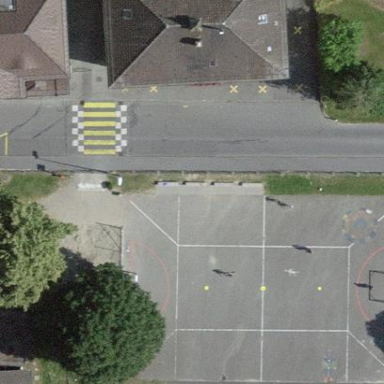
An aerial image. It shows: Playground area for leisure land.